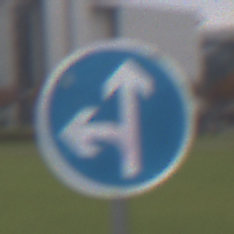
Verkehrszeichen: VorgeschriebeneFahrtrichtungGeradeausOderLinks
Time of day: Midday
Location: Outdoor (Suburban)
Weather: Overcast
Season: NotSpecified
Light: Natural